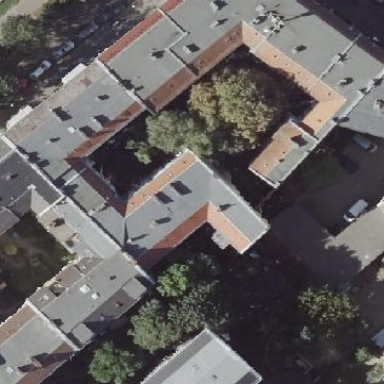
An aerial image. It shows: Building with apartments featuring unique double saltbox roof shape.